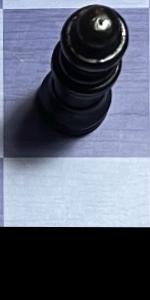
Label: Empty